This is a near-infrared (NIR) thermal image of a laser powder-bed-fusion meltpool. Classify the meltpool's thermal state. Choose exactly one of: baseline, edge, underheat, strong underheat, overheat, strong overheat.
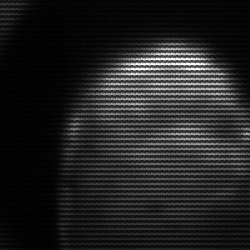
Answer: edge